Question: I'm having great difficulty figuring out how to send emails through my asp.net website, through a registered/online domain on a UKFasts Cloud Shared VPS.
My website and domain names are hosted with UKFast on one of their Cloud/VPS servers (eg. www.mysite.co.uk). My web app is hosted on a dedicated server (eg. www.mysite-ssl.co.uk). I want to send emails via the domain registered on my VPS, from the dedicated server.
I can connect via Outlook, and send receive emails without any issue:

However, because I'm on a VPS/Cloud server, UKFast advise I have to use "localhost" or "127.0.0.1" if I'm sending from code. But I'm failing to see what is different to Outlook connecting and sending emails, to what my code is trying to do from the dedicated server, via the VPS domain/mail:
'''
Imports System.Net.Mail
Public Shared Function SendMail(ByVal email As String, ByVal name As String, ByVal hear As String, ByVal mess As String) As String
Dim mail As New MailMessage()
mail.From = New MailAddress(email)
mail.To.Add("******@gmail.com")
mail.Subject = "Contact Email from My Website"
mail.IsBodyHtml = True
Dim str As String = "<table border=""1"" cellpadding=""4"" cellspacing=""0""><tr><td>Name:</td><td>" & name & "</td></tr><tr><td>" & "Email:</td><td>" & email & "</td></tr><tr><td>Hear:</td><td>" & hear & "</td></tr><tr><td valign=""top"">Message:</td><td>" & mess.Replace(Chr(10), "<br />") & "</td></tr></table>"
mail.Body = str
Dim smtp As New SmtpClient("mail.-same as outgoing mail server in Outlook-.co.uk")
smtp.Port = 25
smtp.Credentials = New System.Net.NetworkCredential("UserNameFromOutlook","PasswordFromOutlook")
Try
smtp.Send(mail)
Catch ex As Exception
Return ex.ToString
Return ("error")
End Try
Return ("ok")
End Function
'''
However, when sending this from the asp.net page, I get the error:
> System.Net.Mail.SmtpException: Failure sending mail. ---> System.Net.WebException: Unable to connect to the remote server ---> System.Net.Sockets.SocketException: No connection could be made because the target machine actively refused it (myipaddress):25 at System.Net.Sockets.Socket.
I can't see why Outlook can connect with no issues, but my SendMail code can't do the same, with the same credentials.
My web.config has:
'''
<configuration>
<system.net>
<mailSettings>
<smtp from="info@busybeesdingwall.co.uk">
<network host="mail.-same as outgoing mail server in Outlook-" port="25" userName="UserNameFromOutlook" password="PasswordFromOutlook" />
</smtp>
</mailSettings>
</system.net>
</configuration>
'''
Is there something wrong with my code, that I can change to allow me to send emails?
Thanks for any help,
Mark
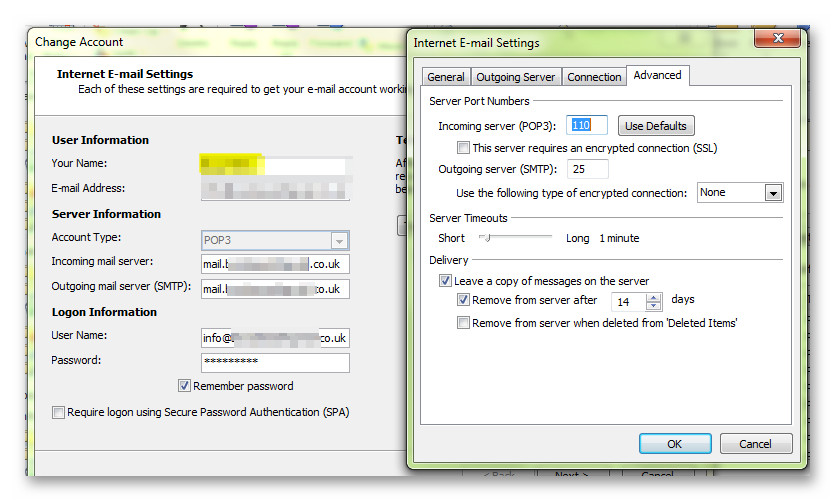
Answer: '''
protected void Btn_SendMail_Click(object sender, EventArgs e)
{
MailMessage mailObj = new MailMessage(
"noreplay@myDomain.com", toTextBox.Text, subTextBox.Text, msgTextBox.Text);
SmtpClient SMTPServer = new SmtpClient("yourSMTPServer", 25);
try
{
SMTPServer.Send(mailObj);
}
catch (Exception ex)
{
Label1.Text = ex.ToString();
}
Label1.Text = "Msg sent";
}
'''
---
You just have to add the controls
'toTextBox, subTextBox, msgTextBox'